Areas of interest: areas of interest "Industrial Park"
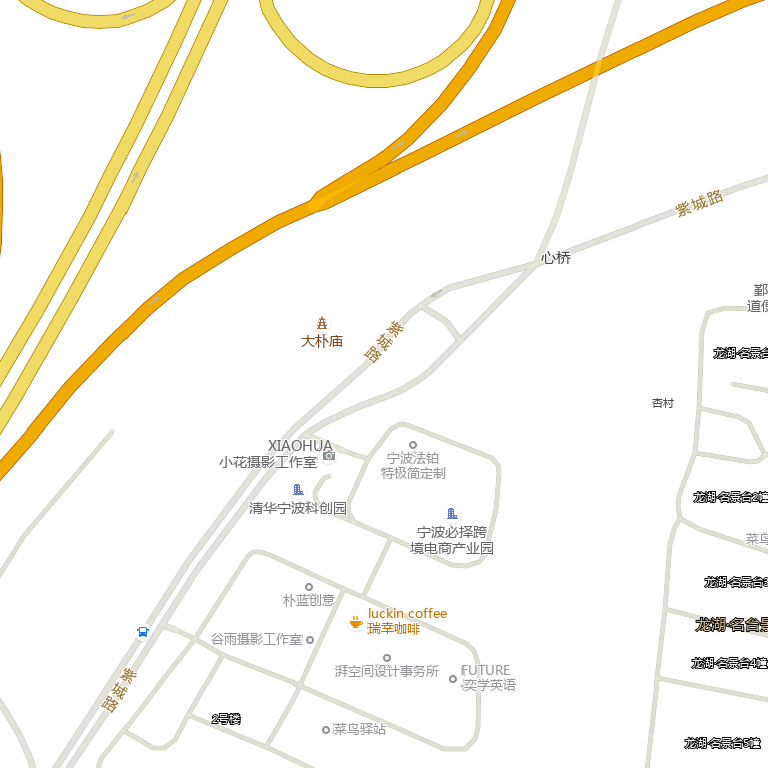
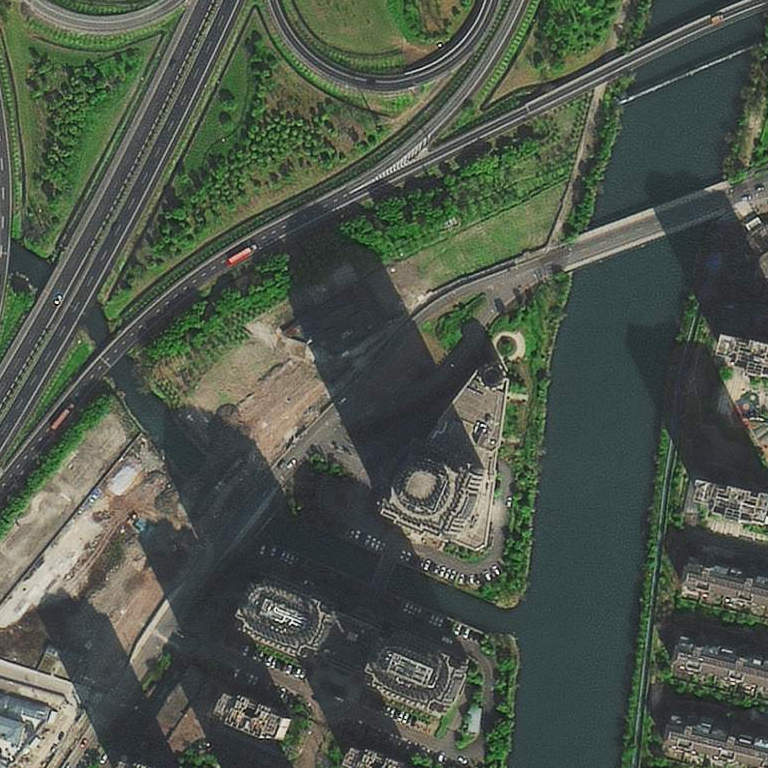